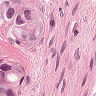
Metastatic tissue present: yes